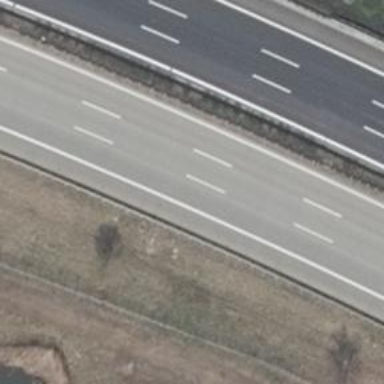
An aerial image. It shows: Motorway with concrete surface.